Field crop: maize
Growth stage: 2
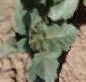
Species: datura